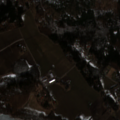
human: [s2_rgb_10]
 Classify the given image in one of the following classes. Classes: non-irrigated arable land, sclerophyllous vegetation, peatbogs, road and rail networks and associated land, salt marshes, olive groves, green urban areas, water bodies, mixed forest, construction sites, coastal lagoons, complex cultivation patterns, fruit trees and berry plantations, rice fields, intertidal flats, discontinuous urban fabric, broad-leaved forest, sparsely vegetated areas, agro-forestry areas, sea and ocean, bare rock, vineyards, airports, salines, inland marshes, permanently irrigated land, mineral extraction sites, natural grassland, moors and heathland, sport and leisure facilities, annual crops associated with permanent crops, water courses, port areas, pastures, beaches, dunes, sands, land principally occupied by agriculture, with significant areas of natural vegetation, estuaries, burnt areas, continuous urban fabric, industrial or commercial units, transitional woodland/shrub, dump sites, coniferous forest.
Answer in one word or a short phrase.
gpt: industrial or commercial units, land principally occupied by agriculture, with significant areas of natural vegetation, broad-leaved forest, water bodies